Question: I need a RegEx Pattern which is limited from 0.000 - 1.600
This is what i have got so far:
'''
^(?:0(?:\.0)?|0?\.[0-9]{1,3}|1(?:\.0{1,3})?|1?\.[0-6]{1,3})$
'''

<URL>
This pattern also allows values up to 1.666
But it should only allow values up to
Can anyone help?
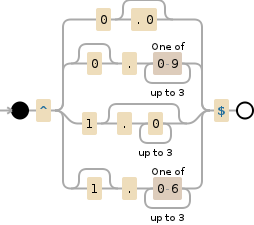
Answer: <URL> regular expression matches all float numbers with at most four digits from '0.000' to '1.600'. It also matches '0' and '1':
'''
^(?:1(?:\.(?:[0-5]\d{0,2}|60{0,2})|)|0(?:\.\d{1,3})?)$
'''

(Apart from that, why not use numbers?)